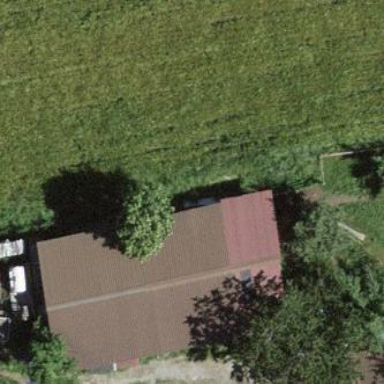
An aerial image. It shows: Shed building.